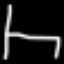
Label: bed